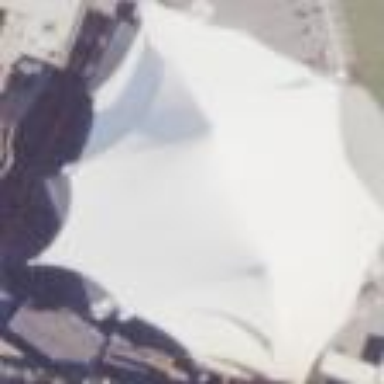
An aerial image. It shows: Theatre with unique roof design.